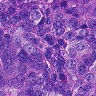
Metastatic tissue present: yes